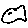
Label: fish